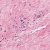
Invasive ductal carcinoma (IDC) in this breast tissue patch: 0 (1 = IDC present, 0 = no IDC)